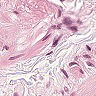
Metastatic tissue present: no